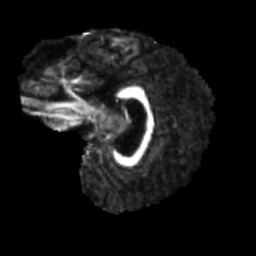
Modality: FA
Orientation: sagittal
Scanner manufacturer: siemens
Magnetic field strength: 3 T
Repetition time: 4 s
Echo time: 0.0594 s